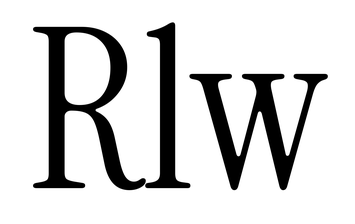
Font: InstrumentSerif-Regular